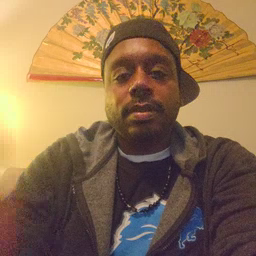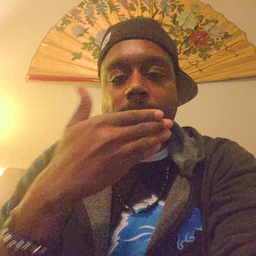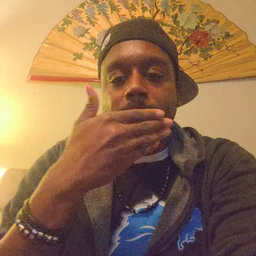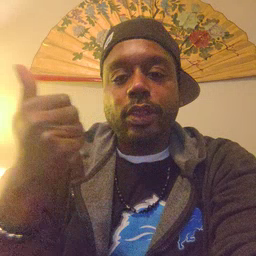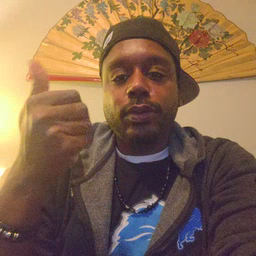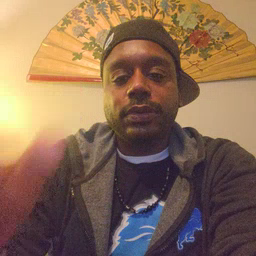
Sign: better